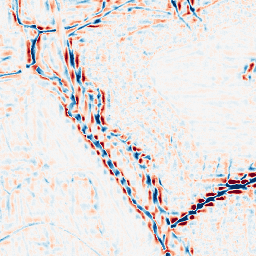
Category: wavelet
Decomposition family: wavelet_reverse_biorthogonal
Decomposition parameters: wavelet: rbio1.3
level: 3
Upsampling method: sinc_blackman
Upsampling parameters: scale: 2
kernel_size: 16
Upsampling scale: 2